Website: walmart
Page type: payment
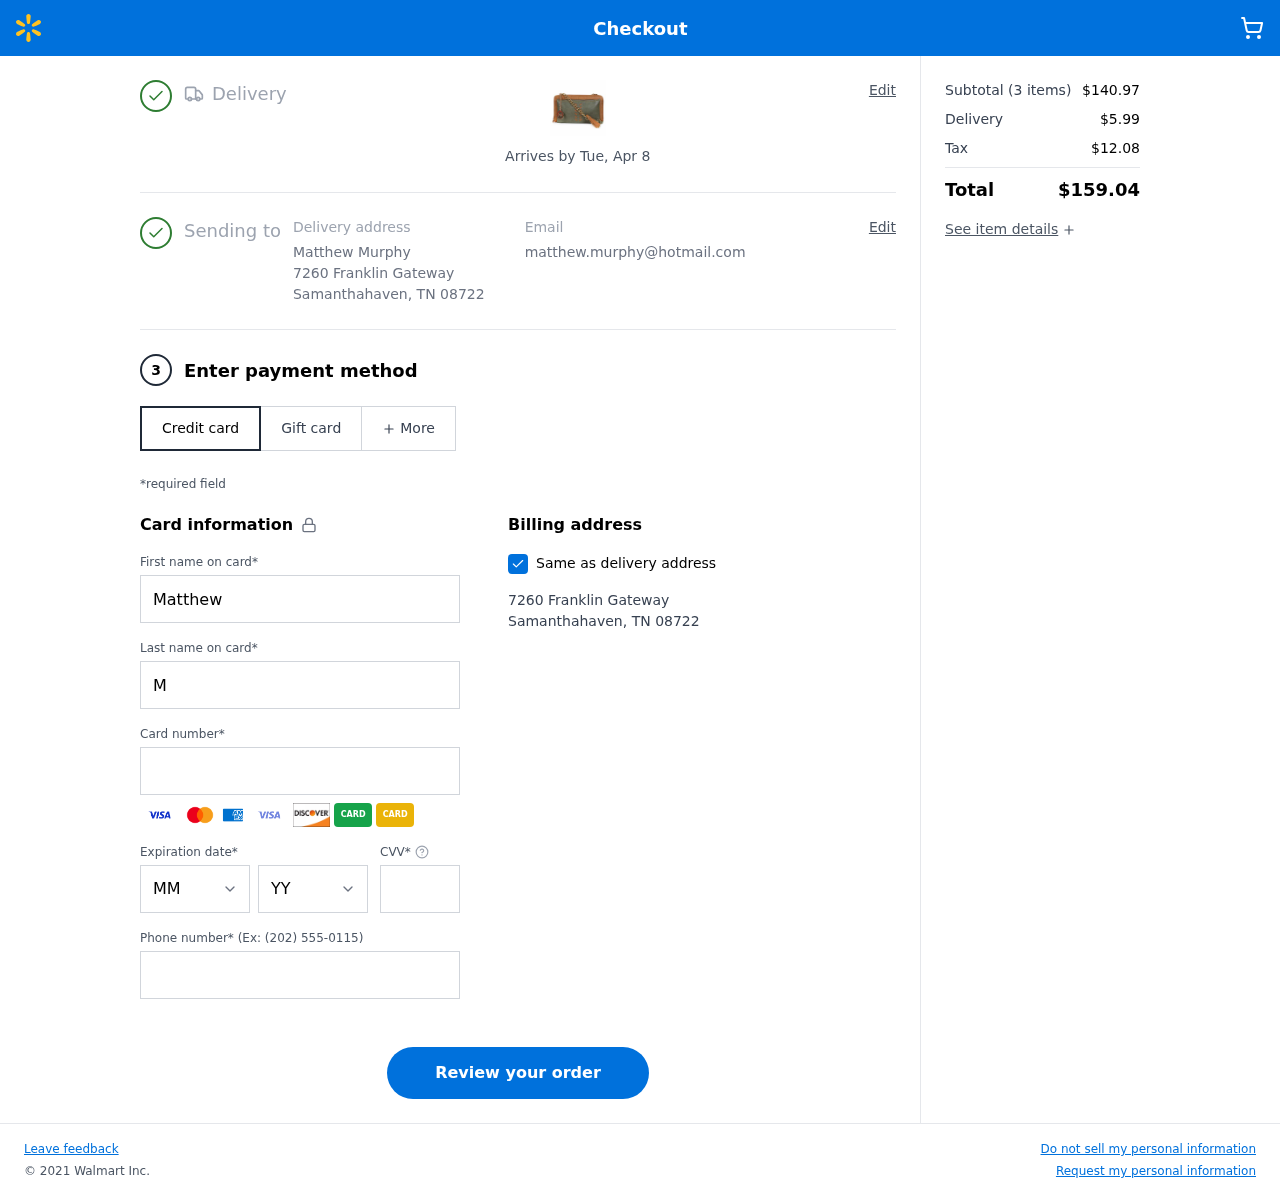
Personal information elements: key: PII_CARD_CVV
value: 483
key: PII_CARD_EXPIRY_MONTH
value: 04
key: PII_CARD_EXPIRY_YEAR
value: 30
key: PII_CARD_NUMBER
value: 6011 4183 2139 6408
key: PII_CITY
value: Samanthahaven
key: PII_EMAIL
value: matthew.murphy@hotmail.com
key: PII_FIRSTNAME
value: Matthew
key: PII_FULLNAME
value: Matthew Murphy
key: PII_LASTNAME
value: Murphy
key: PII_PHONE
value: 3418225048
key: PII_POSTCODE
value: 08722
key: PII_STATE_ABBR
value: TN
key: PII_STREET
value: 7260 Franklin Gateway
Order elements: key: ORDER_DELIVERY_DATE
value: Arrives by Tue, Apr 8
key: ORDER_NUM_ITEMS
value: (3 items)
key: ORDER_SUBTOTAL
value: $140.97
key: ORDER_SHIPPING_COST
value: $5.99
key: ORDER_TAX
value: $12.08
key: ORDER_TOTAL
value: $159.04